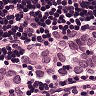
Metastatic tissue present: yes